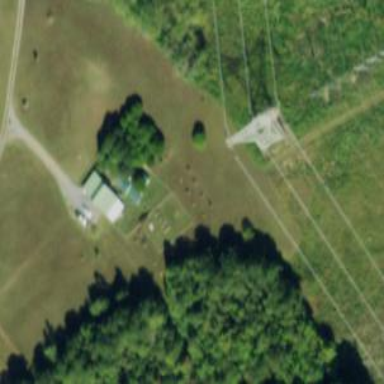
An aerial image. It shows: Lattice structure tower used for power distribution.